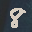
Label: 8